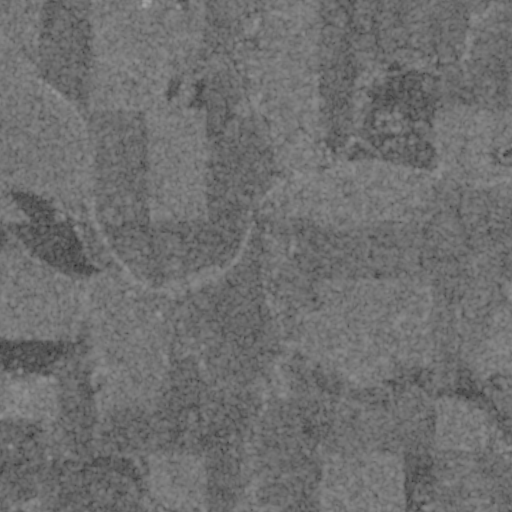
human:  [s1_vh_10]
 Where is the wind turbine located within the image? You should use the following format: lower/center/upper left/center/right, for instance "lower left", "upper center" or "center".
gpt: The wind turbine is located in the lower left of the image.
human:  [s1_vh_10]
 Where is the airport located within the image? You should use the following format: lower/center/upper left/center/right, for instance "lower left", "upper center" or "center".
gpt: There is no airport in the image.

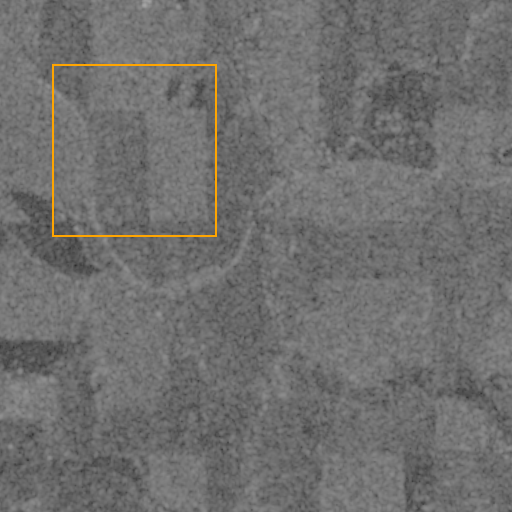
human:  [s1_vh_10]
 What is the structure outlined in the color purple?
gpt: There is no purple outline.
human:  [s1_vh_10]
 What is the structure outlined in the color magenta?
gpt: There is no structure outlined in magenta.